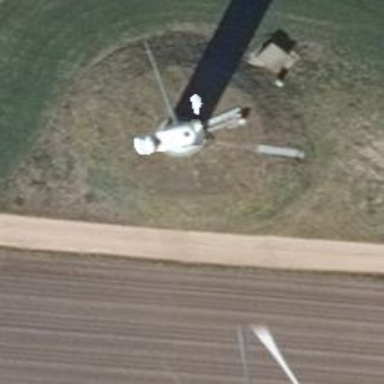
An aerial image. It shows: Wind turbine generator with communication tower. The generator is wind turbine powered by wind energy.